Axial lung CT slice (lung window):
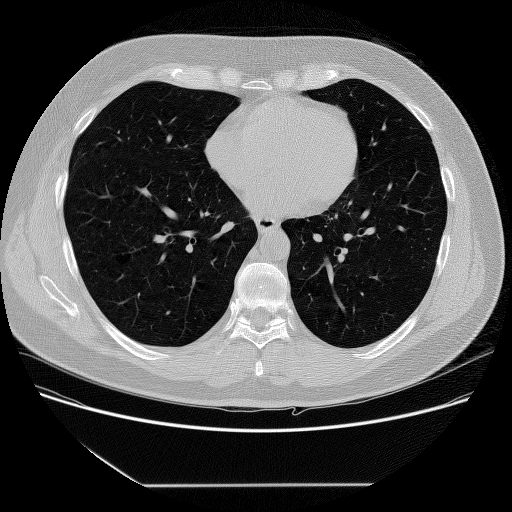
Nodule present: no